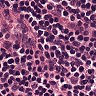
Metastatic tissue present: no